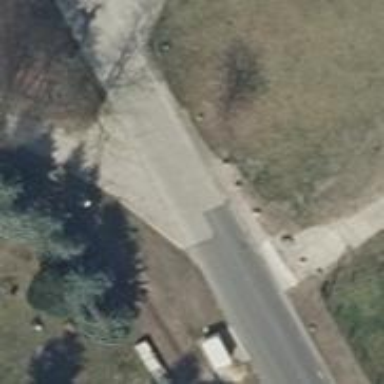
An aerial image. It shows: Residential road paved with concrete.